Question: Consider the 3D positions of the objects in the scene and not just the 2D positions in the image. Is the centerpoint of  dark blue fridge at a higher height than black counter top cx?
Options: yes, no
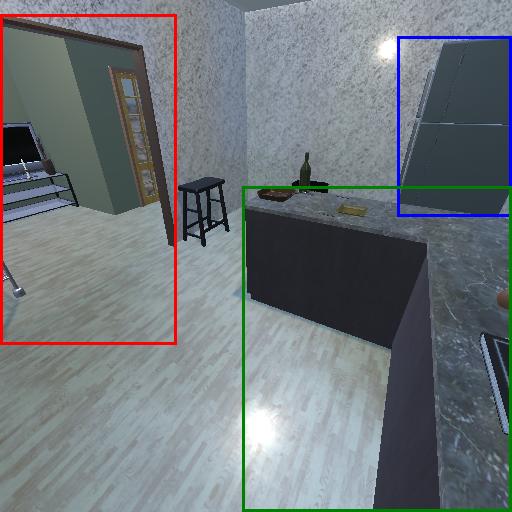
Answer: yes